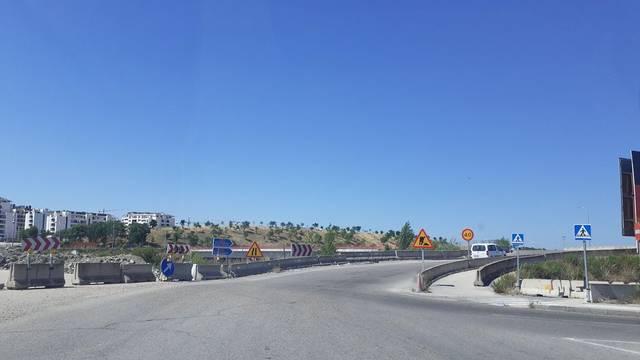
Region: Spain
Coordinates: 40.412, -3.552